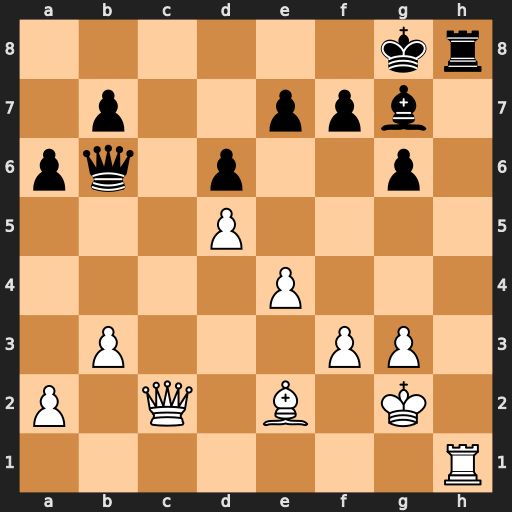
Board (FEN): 6kr/1p2ppb1/pq1p2p1/3P4/4P3/1P3PP1/P1Q1B1K1/7R
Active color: w
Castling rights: -
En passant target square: -
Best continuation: Qc8+ Bf8 Rxh8+ Kxh8 Qxf8+